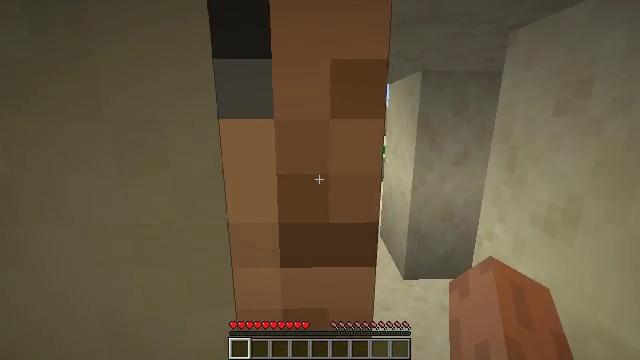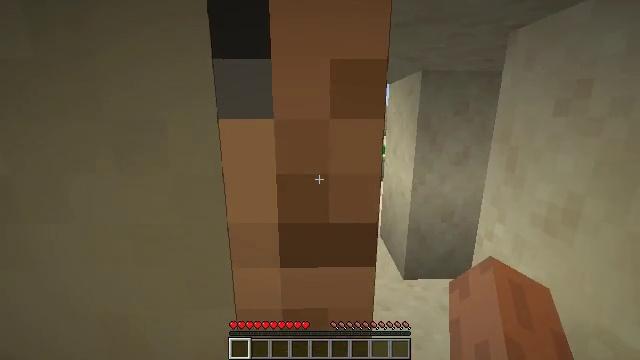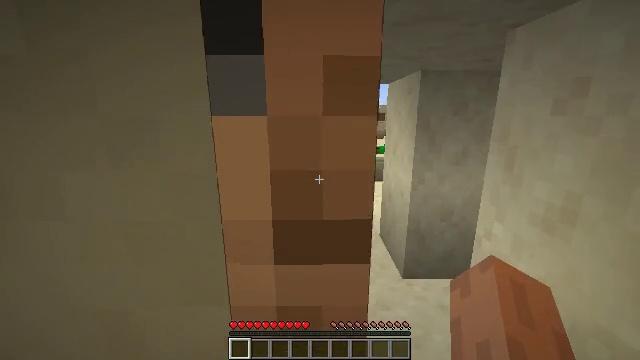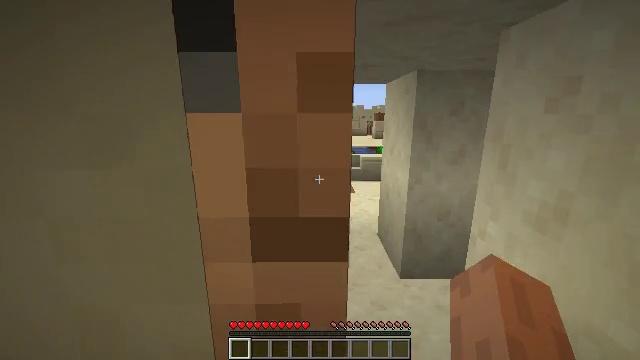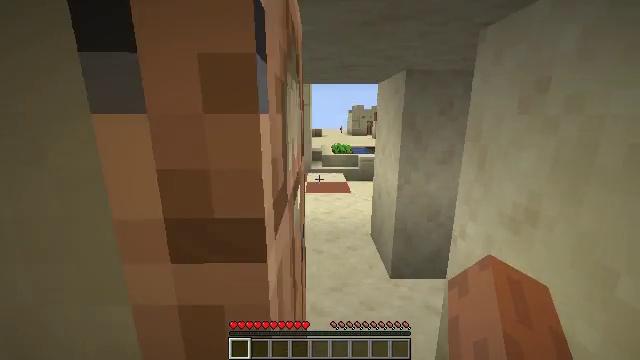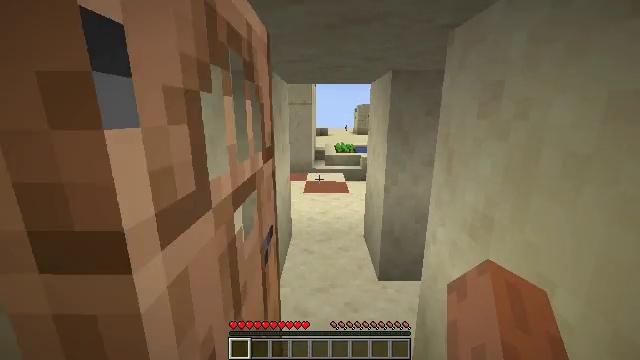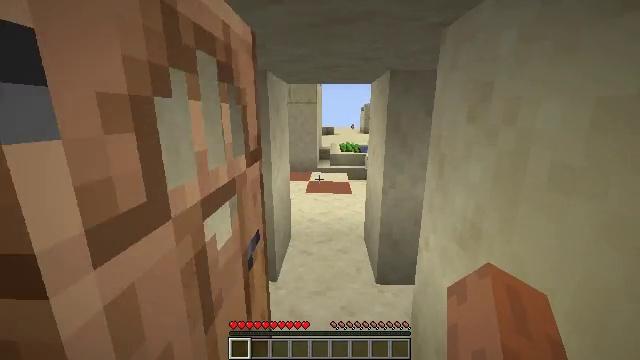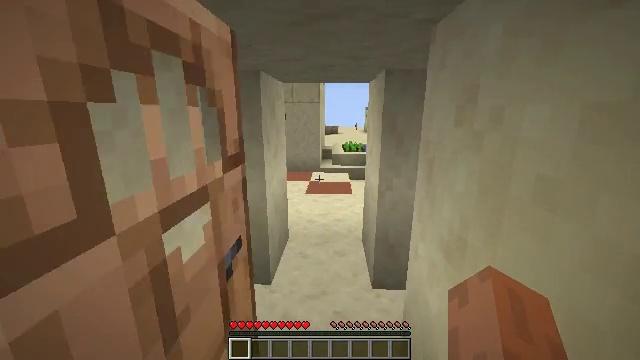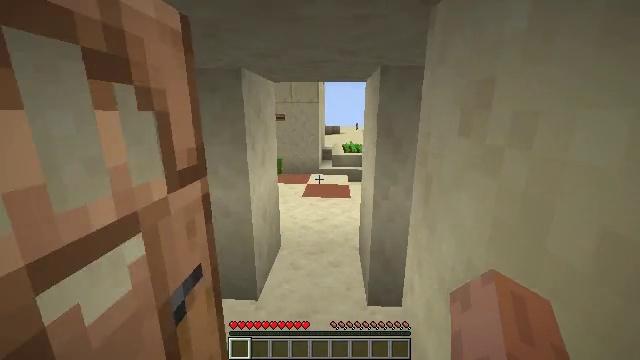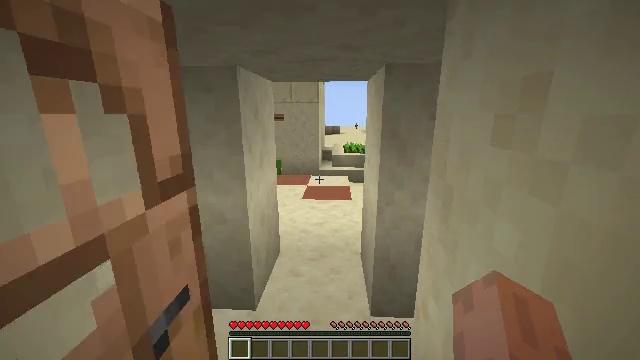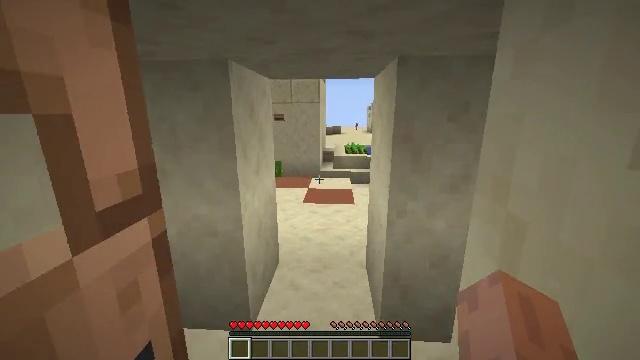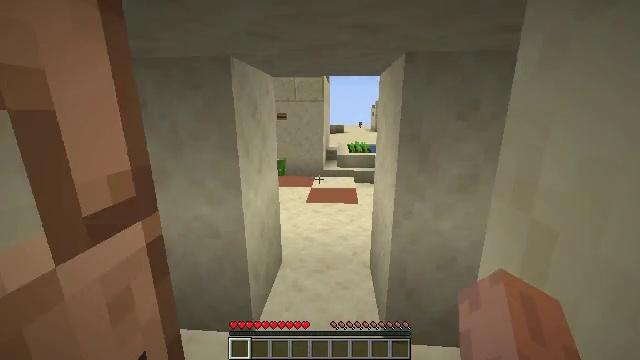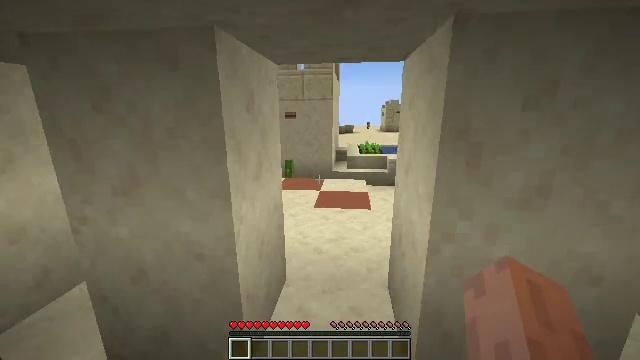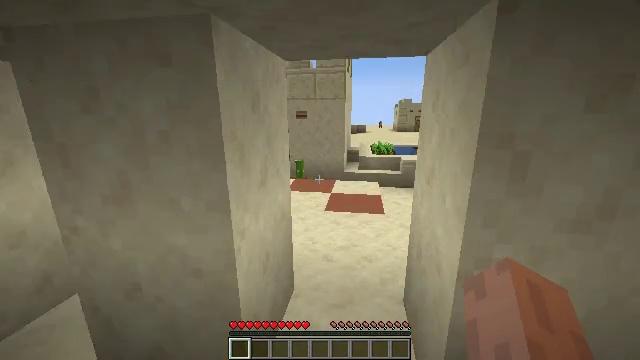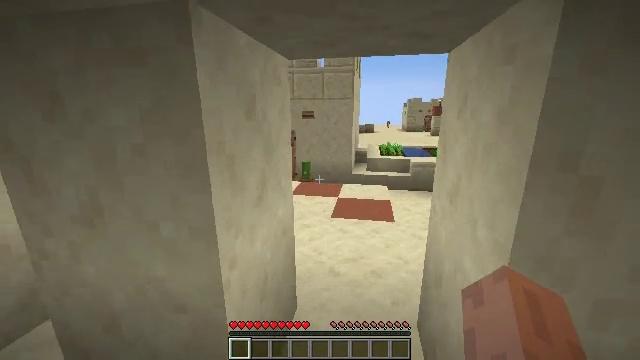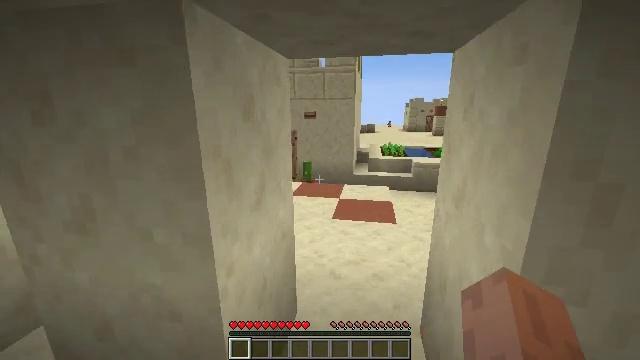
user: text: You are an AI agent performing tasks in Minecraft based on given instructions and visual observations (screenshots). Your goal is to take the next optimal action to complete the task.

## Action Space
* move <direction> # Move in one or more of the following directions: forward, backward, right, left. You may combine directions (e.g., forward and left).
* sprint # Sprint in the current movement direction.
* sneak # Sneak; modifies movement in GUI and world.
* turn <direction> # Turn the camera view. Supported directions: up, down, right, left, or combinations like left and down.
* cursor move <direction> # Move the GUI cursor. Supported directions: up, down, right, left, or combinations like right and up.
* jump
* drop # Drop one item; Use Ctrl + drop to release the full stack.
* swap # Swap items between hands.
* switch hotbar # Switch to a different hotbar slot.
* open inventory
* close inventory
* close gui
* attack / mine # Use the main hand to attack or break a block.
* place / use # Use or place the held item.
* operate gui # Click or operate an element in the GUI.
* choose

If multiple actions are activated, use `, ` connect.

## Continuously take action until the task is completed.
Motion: motion action
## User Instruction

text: Attack the green bed to collect it.
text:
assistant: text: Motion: move forward
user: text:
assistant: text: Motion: move forward
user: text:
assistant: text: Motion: move forward and move right
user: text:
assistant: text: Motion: move forward and move right
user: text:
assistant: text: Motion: move forward and move right, turn left
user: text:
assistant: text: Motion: move forward and move right, turn left
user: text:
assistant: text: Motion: move forward and move right, turn left
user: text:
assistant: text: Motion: move forward and move right
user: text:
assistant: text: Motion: move forward
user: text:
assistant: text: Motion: move forward
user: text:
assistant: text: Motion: move forward
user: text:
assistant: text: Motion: move forward, turn left
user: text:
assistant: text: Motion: move forward, turn left
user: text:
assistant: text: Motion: move forward, turn left
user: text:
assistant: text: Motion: move forward
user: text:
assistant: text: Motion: move forward
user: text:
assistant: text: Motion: move forward
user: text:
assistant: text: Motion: move forward
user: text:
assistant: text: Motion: move forward
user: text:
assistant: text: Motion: move forward, turn left
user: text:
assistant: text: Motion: move forward
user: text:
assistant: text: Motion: move forward
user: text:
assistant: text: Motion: move forward
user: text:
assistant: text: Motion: move forward
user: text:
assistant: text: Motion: move forward
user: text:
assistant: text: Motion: move forward
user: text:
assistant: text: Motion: move forward
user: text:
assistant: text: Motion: move forward
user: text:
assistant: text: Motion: move forward, turn left
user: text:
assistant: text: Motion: move forward, turn left